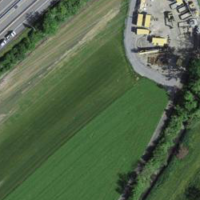
EUNIS habitat code: 57
Species observed at this site:
Cornus sanguinea